Question: I would like to get the vector of values for axis ticks in an existing plot in ggplot. I know that a ggplot object is a list with 9 elements and I was wondering if somehow I could extract the values for the axis ticks from that list. For example if I produce this toy example:
'''
library(ggplot2)
g=ggplot(data=mtcars,aes(hp,mpg))+geom_point()
'''

What I want are the vectors
'''
c(100,200,300)
c(10,15,20,25,30,35)
'''
for x ticks and y ticks respectively w
Is there a way to to this?
Many thanks!
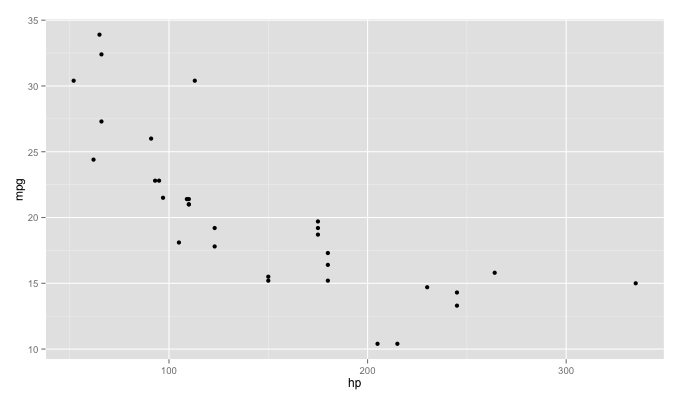
Answer: Those values can be found in
'''
ggbld <- ggplot_build(g)
ggbld$panel$ranges[[1]]$x.major_source
#[1] 100 200 300
'''
and
'''
ggbld$panel$ranges[[1]]$y.major_source
#[1] 10 15 20 25 30 35
'''
They can also be found stored as characters here:
'''
ggbld$panel$ranges[[1]]$x.labels
#[1] "100" "200" "300"
ggbld$panel$ranges[[1]]$y.labels
#[1] "10" "15" "20" "25" "30" "35"
'''
### Update:
The above doesn't work with ggplot2_3.0.0, but that information can be still be found using:
'''
ggbld <- ggplot_build(g)
ggbld$layout$coord$labels(ggbld$layout$panel_params)[[1]]$x.major_source
ggbld$layout$coord$labels(ggbld$layout$panel_params)[[1]]$x.labels
'''